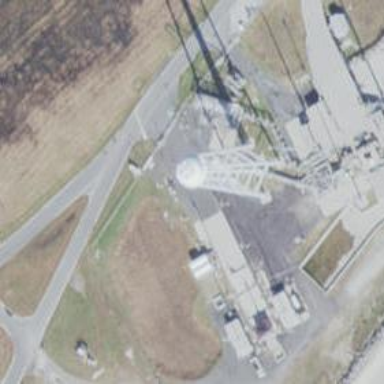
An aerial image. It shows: Mast structure.